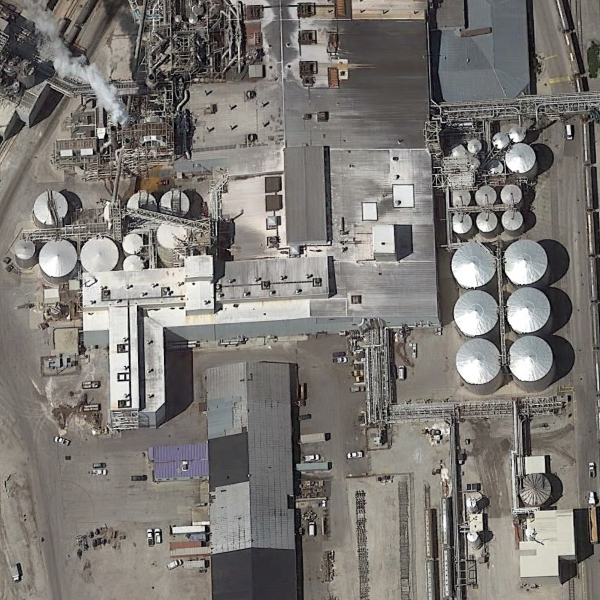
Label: StorageTanks